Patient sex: M
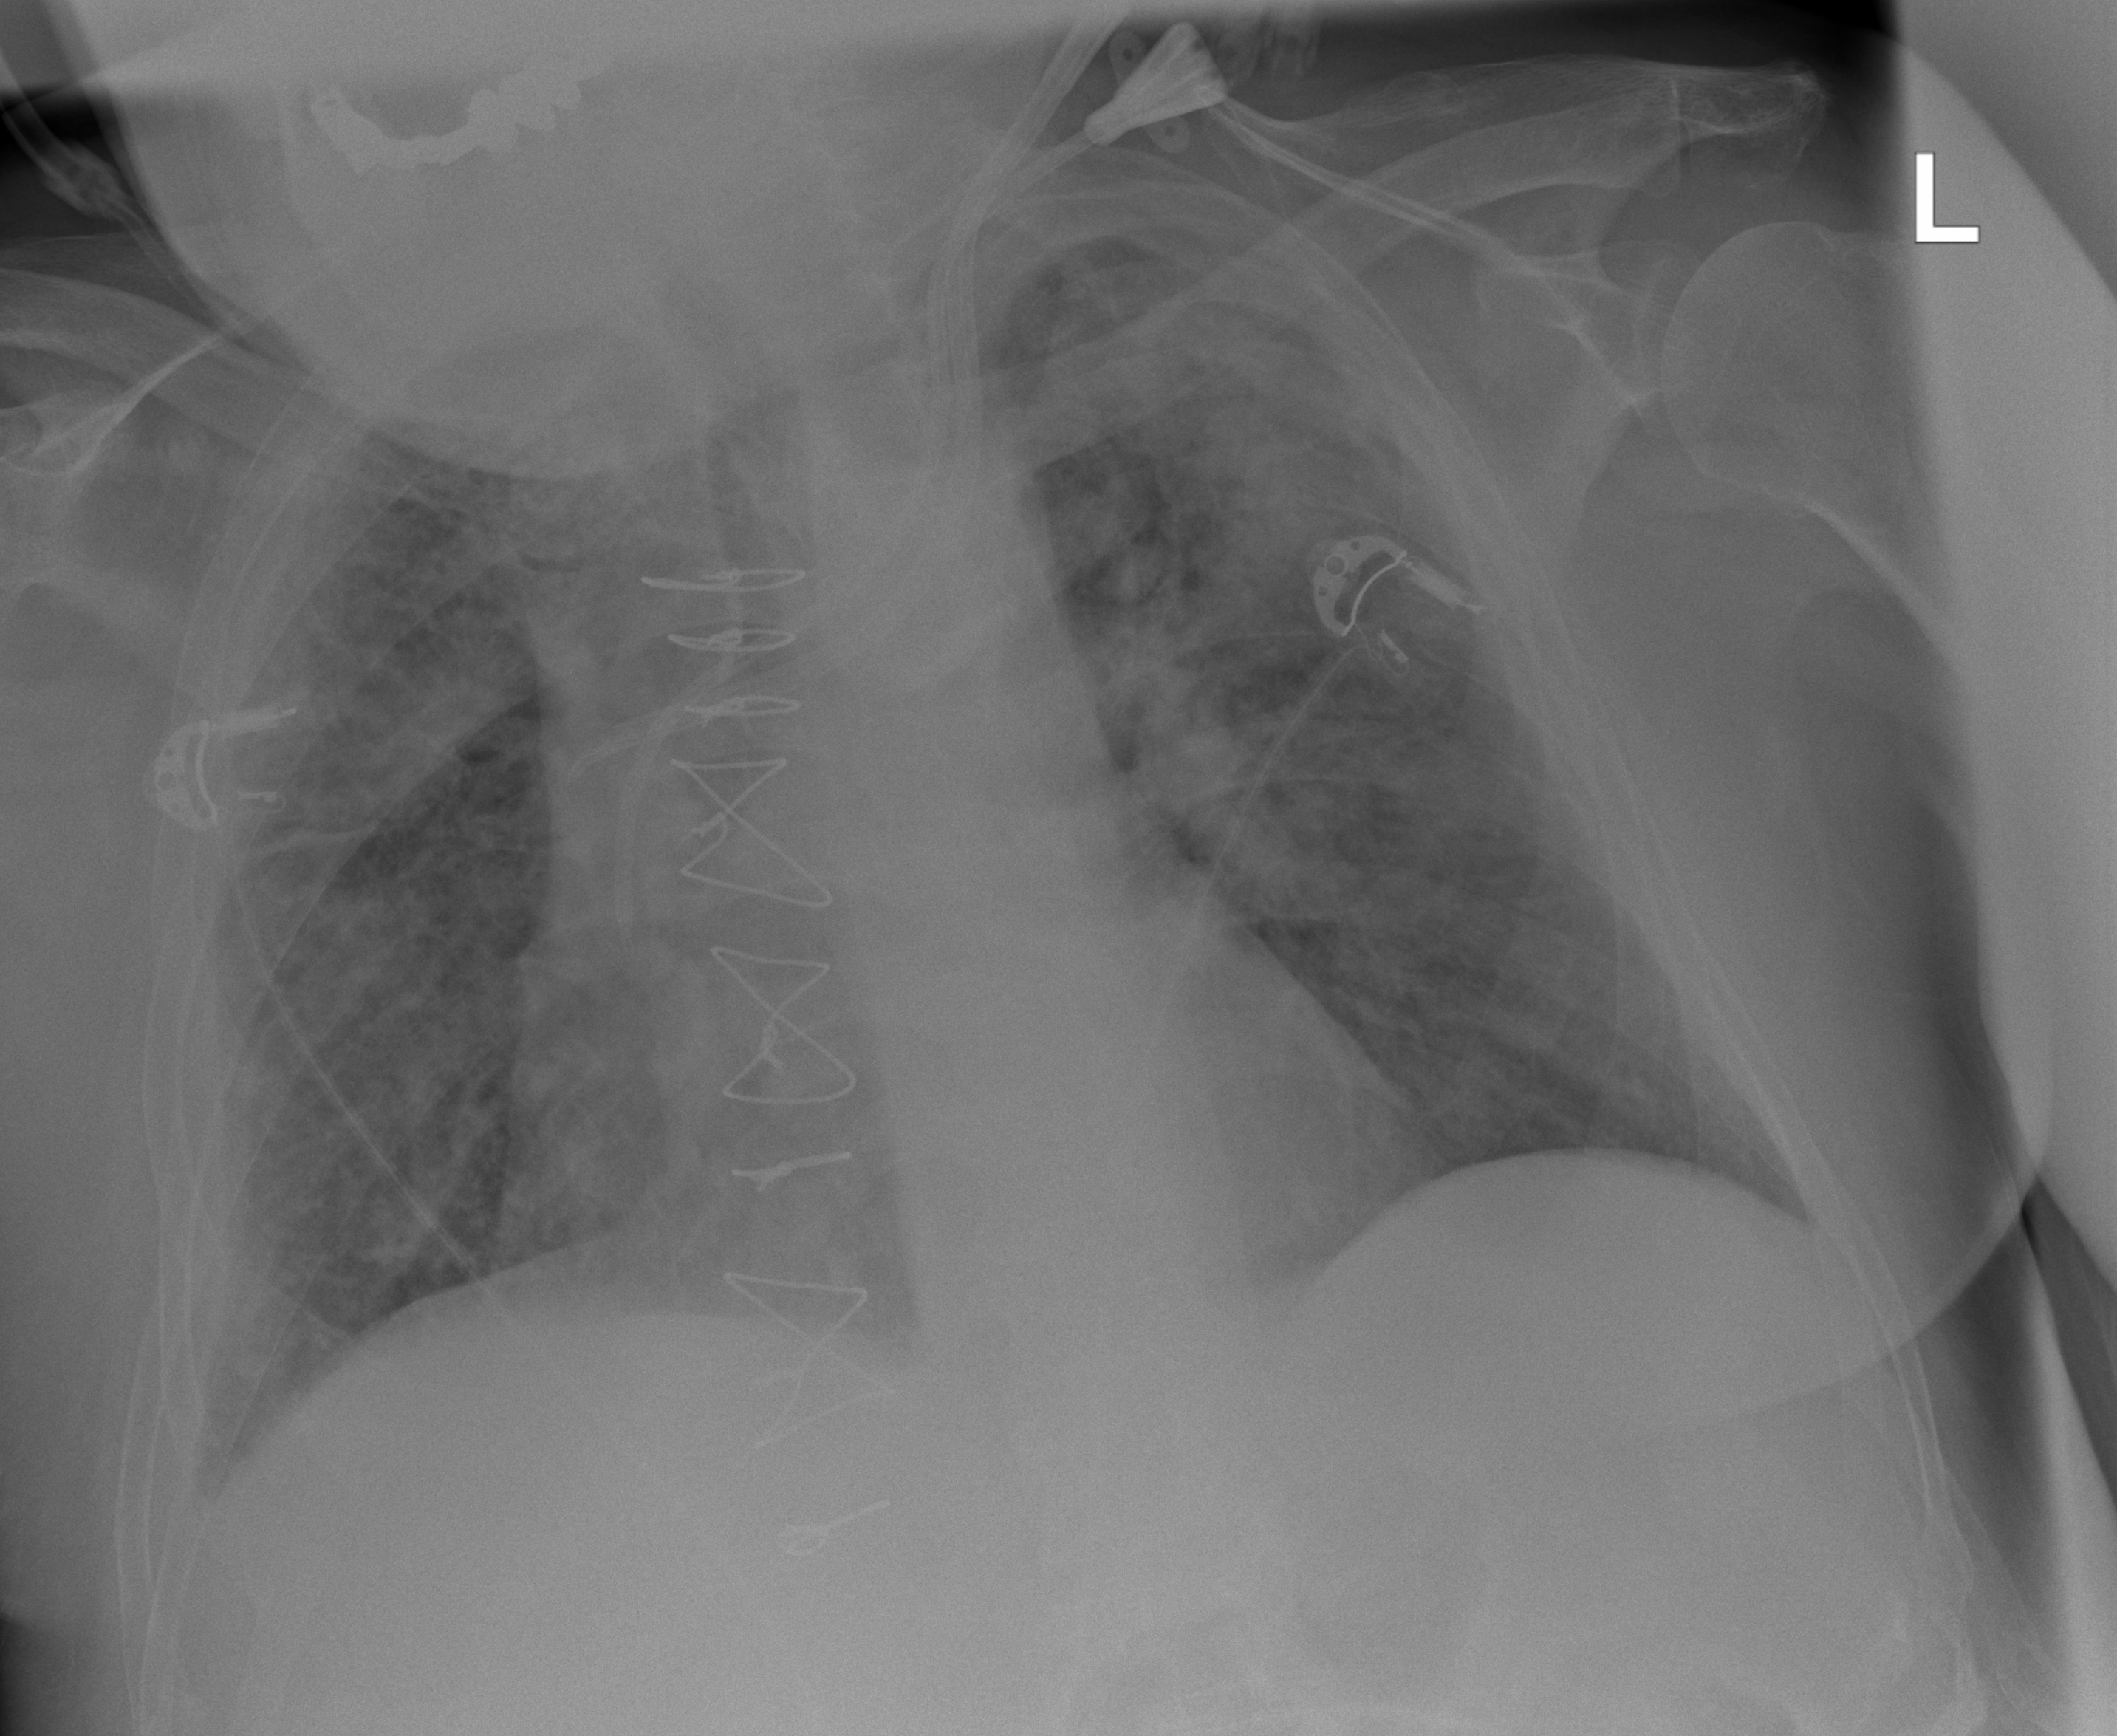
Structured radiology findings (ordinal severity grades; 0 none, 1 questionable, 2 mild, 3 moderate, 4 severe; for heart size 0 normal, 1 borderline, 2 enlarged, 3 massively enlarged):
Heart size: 2
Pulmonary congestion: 3
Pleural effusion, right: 2
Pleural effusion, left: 0
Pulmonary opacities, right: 3
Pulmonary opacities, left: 3
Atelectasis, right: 3
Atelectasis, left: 3